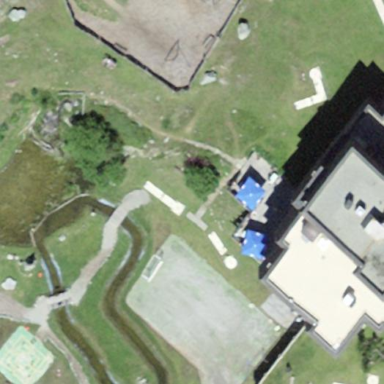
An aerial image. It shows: Miniature golf course.